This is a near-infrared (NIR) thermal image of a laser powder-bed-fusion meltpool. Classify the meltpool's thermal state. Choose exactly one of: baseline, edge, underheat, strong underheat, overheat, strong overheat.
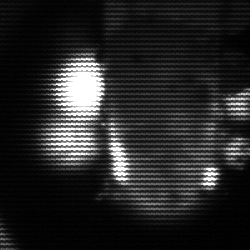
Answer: strong underheat